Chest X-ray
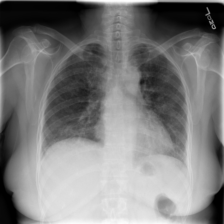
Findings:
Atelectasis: negative
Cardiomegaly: negative
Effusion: negative
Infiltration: negative
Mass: negative
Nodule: negative
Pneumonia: negative
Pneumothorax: negative
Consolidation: negative
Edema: negative
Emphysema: negative
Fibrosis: negative
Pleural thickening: negative
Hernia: negative